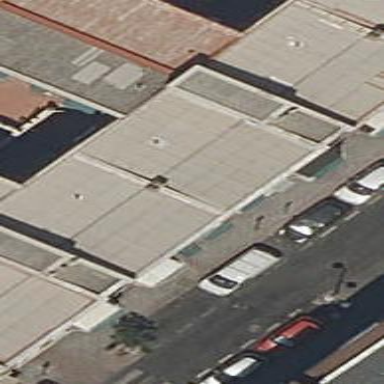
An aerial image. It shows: Commercial building.